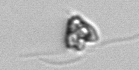
Label: Pyramimonas_longicauda